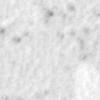
Label: no_change